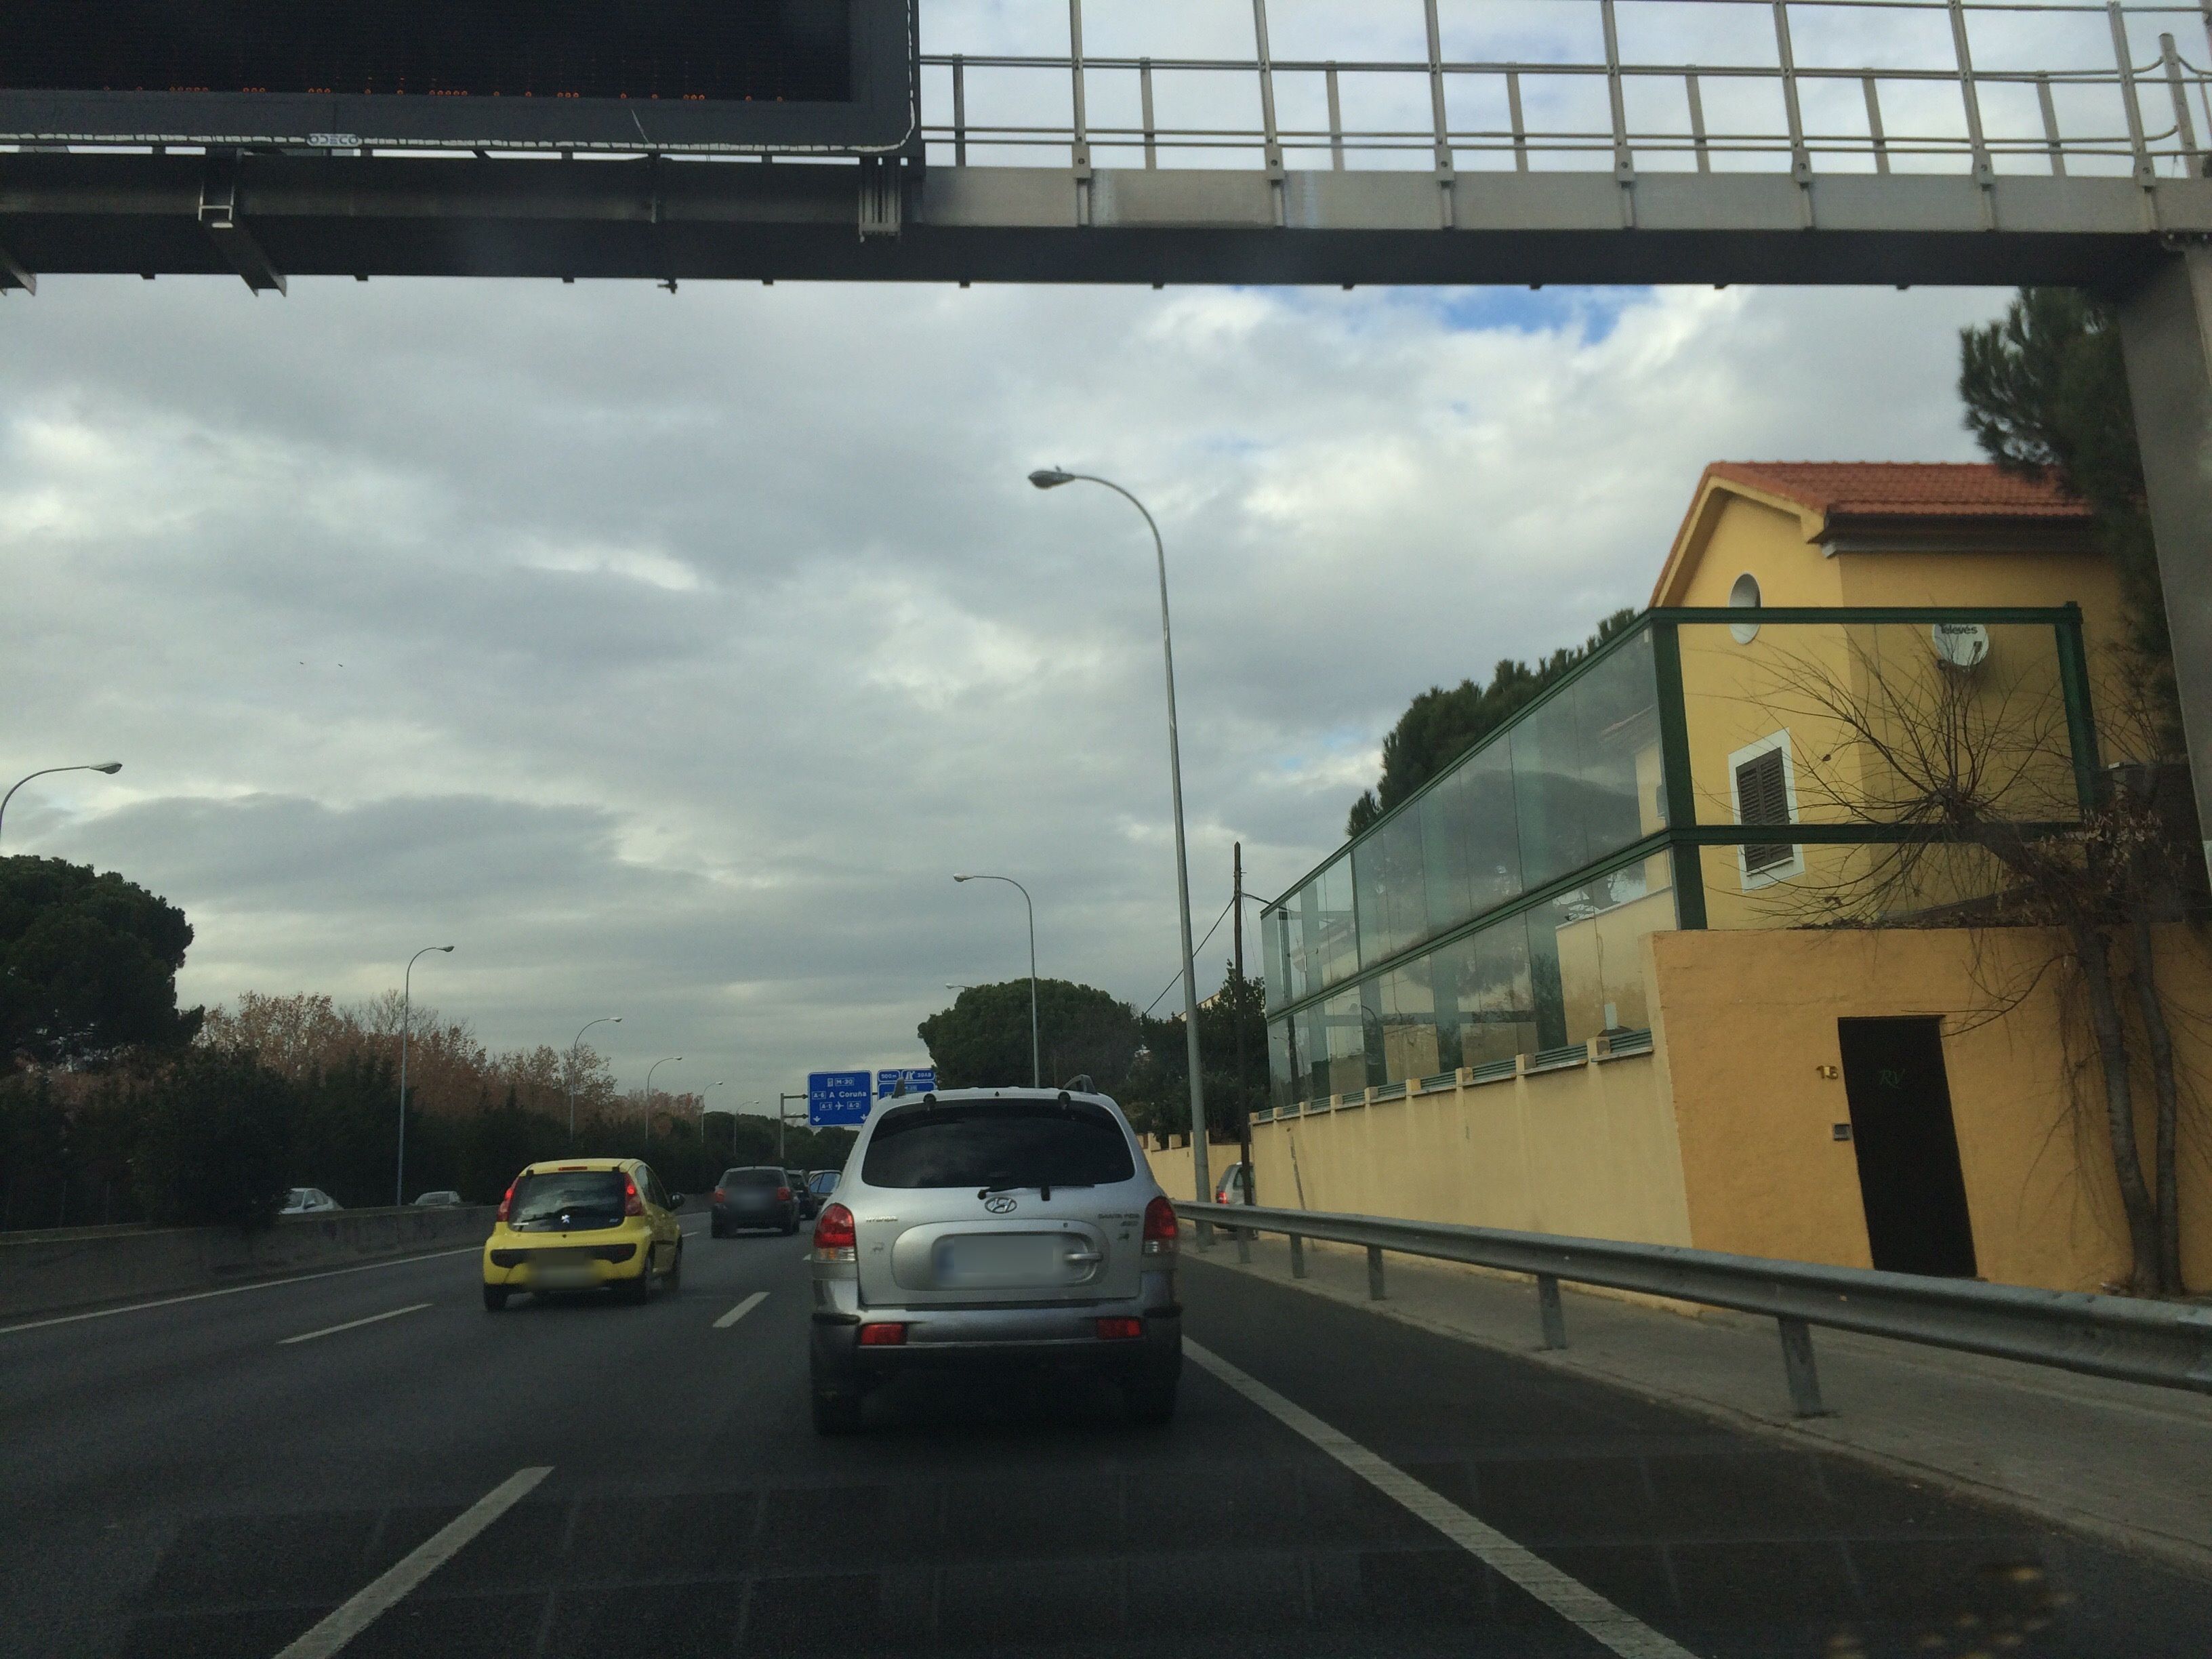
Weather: cloudy
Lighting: day
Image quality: good
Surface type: driving surface
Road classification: footway, residential
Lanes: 3
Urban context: urban centre
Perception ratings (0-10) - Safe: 1.83, Lively: 6.39, Beautiful: 6.27, Boring: 1.49, Depressing: 3.66, Wealthy: 2.77